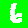
Digit: 6